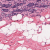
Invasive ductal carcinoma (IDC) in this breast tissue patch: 0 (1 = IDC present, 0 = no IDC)